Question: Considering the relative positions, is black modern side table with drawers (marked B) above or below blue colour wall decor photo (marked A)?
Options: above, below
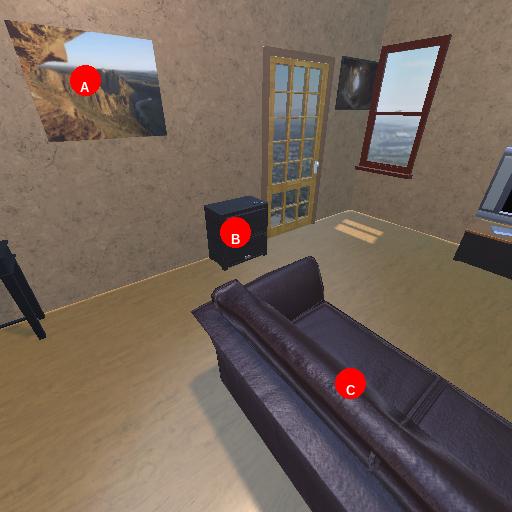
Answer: above